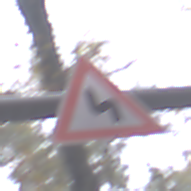
Verkehrszeichen: DoppelkurveZunaechstLinks
Umgebung: Outdoor, Nature
Tageszeit: MorningAfternoon
Wetter: Overcast
Licht: Natural
Jahreszeit: Autumn
Kontrast: LowContrast